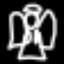
Label: angel